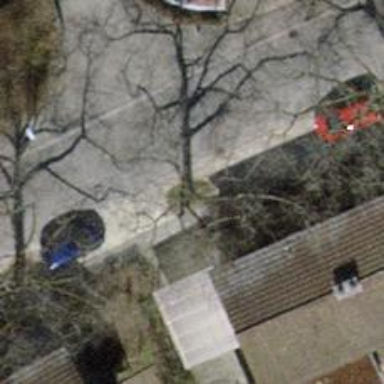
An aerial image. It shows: Beautiful avenue lined with deciduous broadleaved trees.